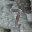
Label: 7